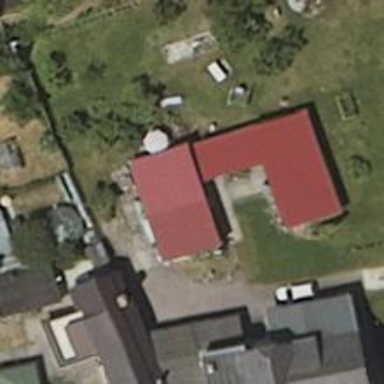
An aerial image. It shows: Shed building.